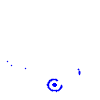
Particle: proton